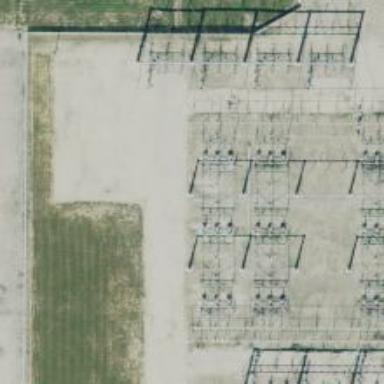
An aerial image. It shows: Switch used for power control.